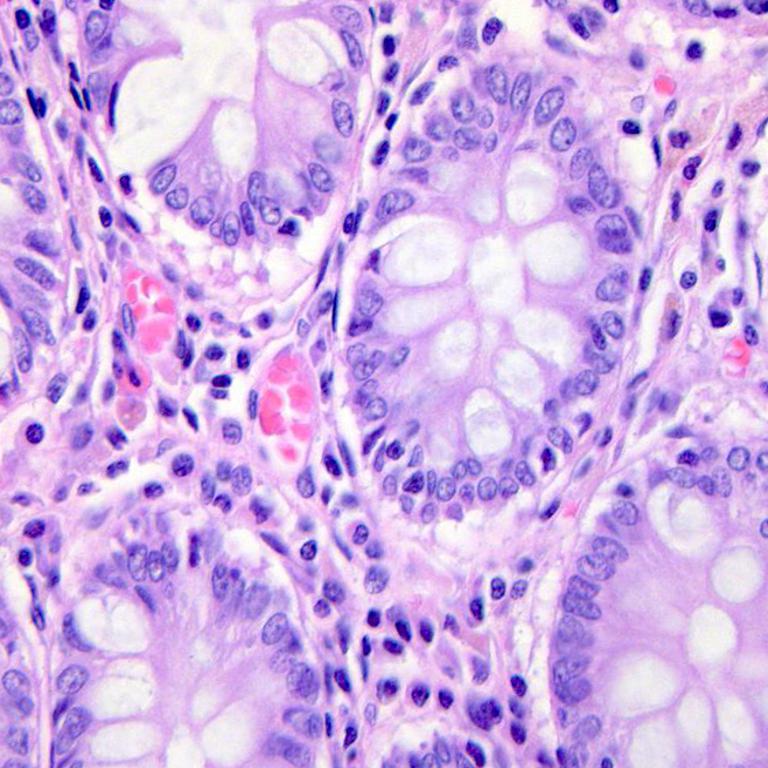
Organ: colon
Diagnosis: benign